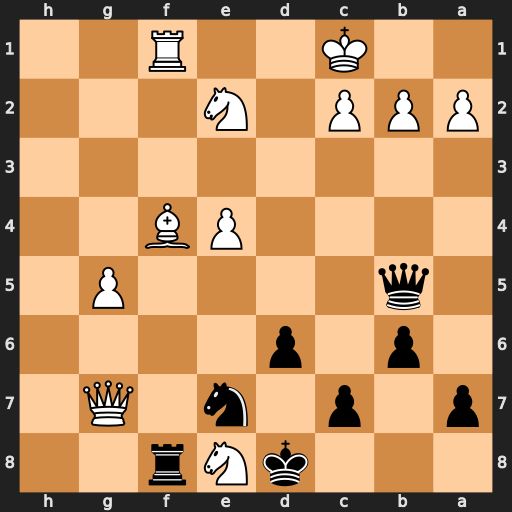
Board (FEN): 3kNr2/p1p1n1Q1/1p1p4/1q4P1/4PB2/8/PPP1N3/2K2R2
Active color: b
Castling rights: -
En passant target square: -
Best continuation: Qxe2 Qxf8 Qxf1+